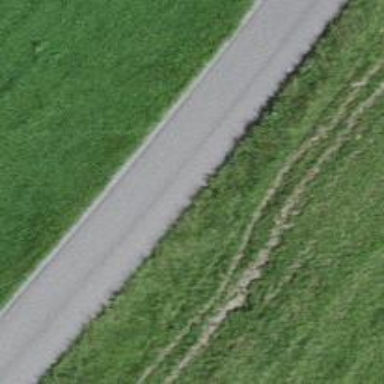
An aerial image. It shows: Tertiary road with asphalt surface.